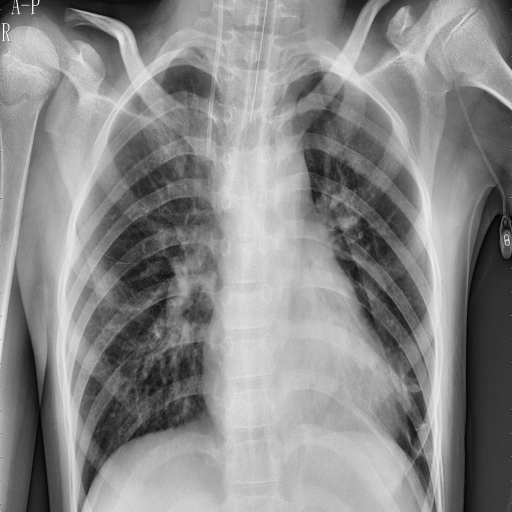
Finding: PNEUMONIA